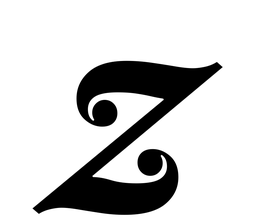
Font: LibreCaslonText-Italic_Bold_Italic